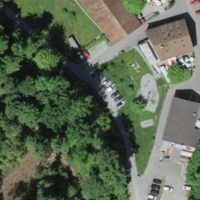
EUNIS habitat code: 55
Species observed at this site:
Lilioceris lilii
Chelidonium majus
Fagus sylvatica
Primula veris
Filipendula ulmaria